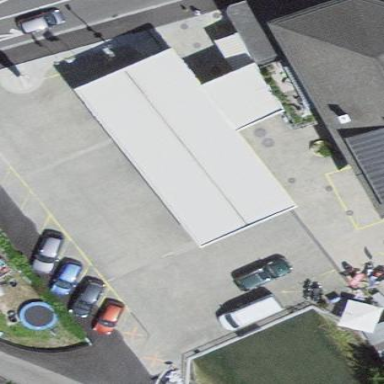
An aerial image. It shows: View of roof of building.